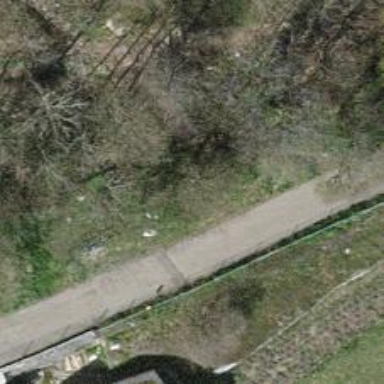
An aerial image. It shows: Bench.